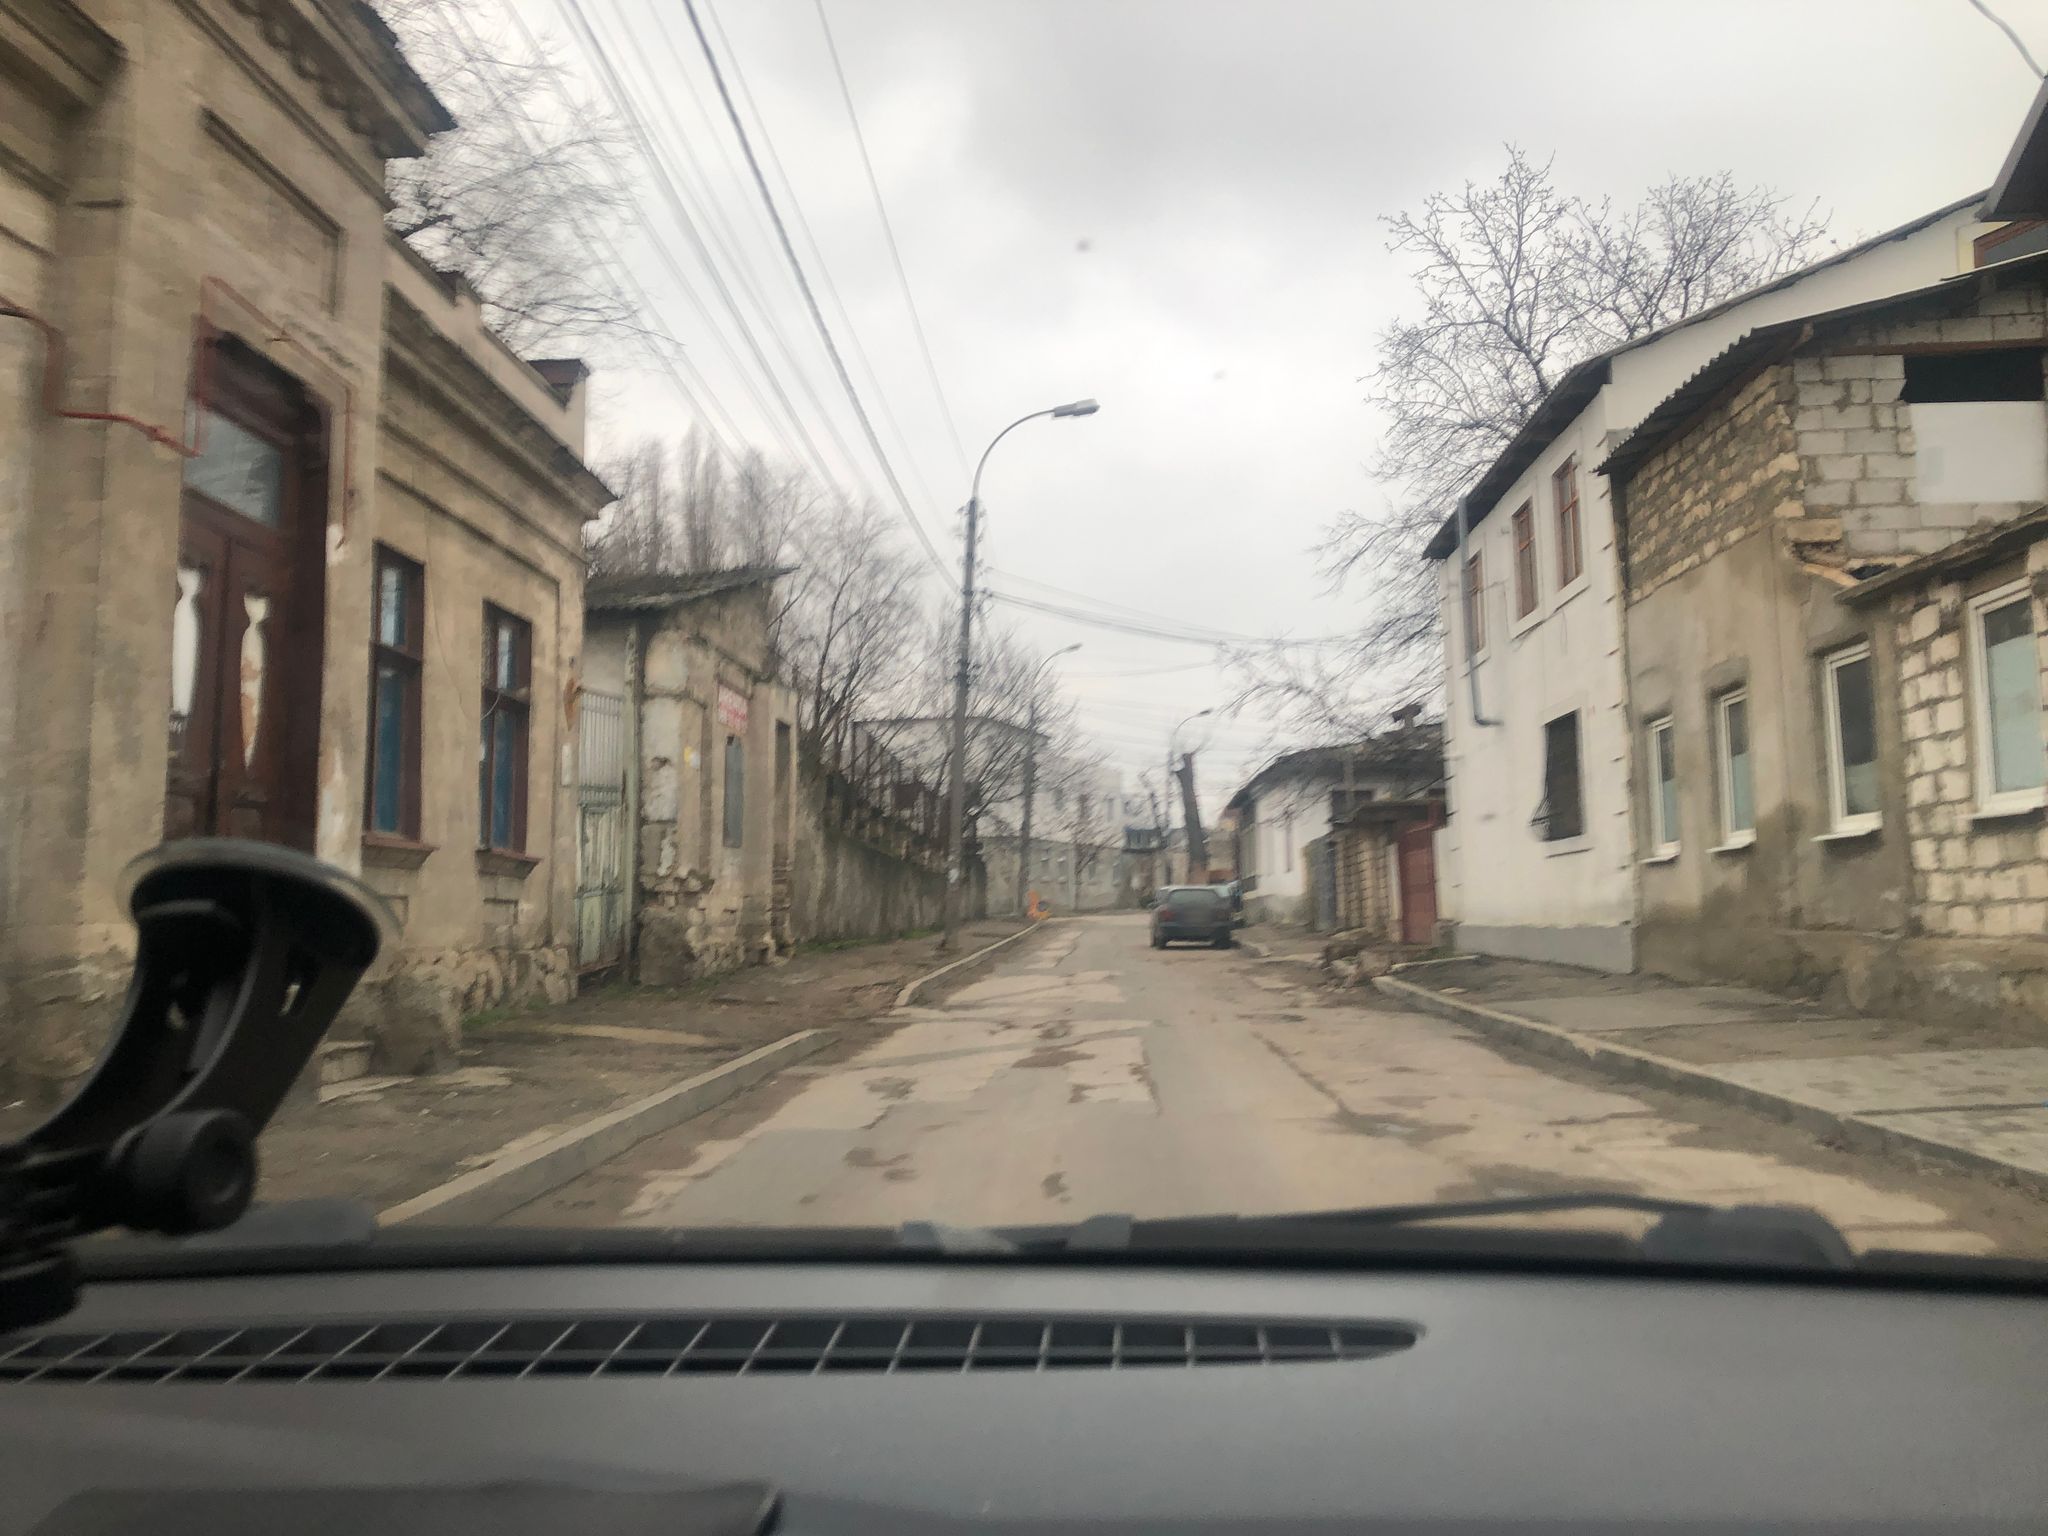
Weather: cloudy
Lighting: day
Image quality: good
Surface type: driving surface
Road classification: residential
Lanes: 1
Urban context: urban centre
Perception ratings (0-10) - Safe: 6.69, Lively: 2.71, Beautiful: 2.63, Boring: 6.13, Depressing: 4.34, Wealthy: 4.26